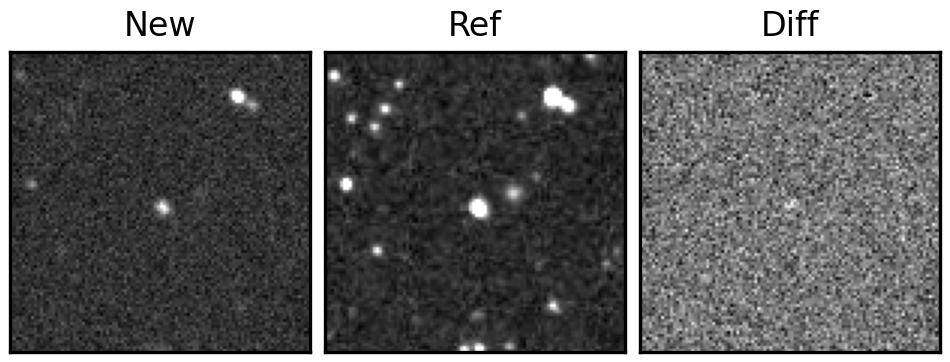
Label: real